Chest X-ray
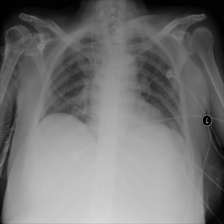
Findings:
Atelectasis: negative
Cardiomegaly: negative
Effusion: negative
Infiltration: negative
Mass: negative
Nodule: negative
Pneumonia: negative
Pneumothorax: negative
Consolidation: negative
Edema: negative
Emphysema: negative
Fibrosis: negative
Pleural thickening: negative
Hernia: negative